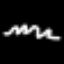
Label: squiggle